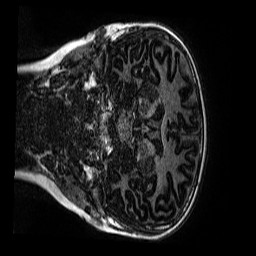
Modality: MP2RAGE
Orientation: coronal
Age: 12
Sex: female
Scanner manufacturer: siemens
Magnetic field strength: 3 T
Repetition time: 4 s
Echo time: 0.00299 s